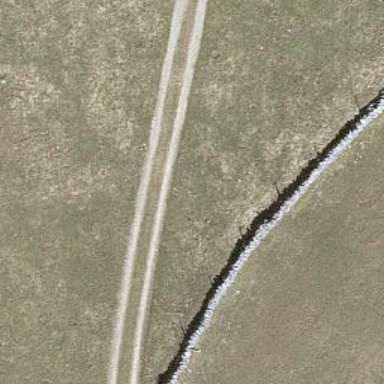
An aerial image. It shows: Wall is shown in the image.